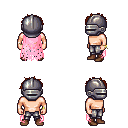
a pixel art fantasy rpg character, male body template, human, light skin, pink tattered cape, metal pants, brunette bedhead hairstyle, metal helm, bracelets, brown shoes, four views (front, back, left, right), 2x2 character sprite sheet, small pixel art, hard edges, no anti-aliasing